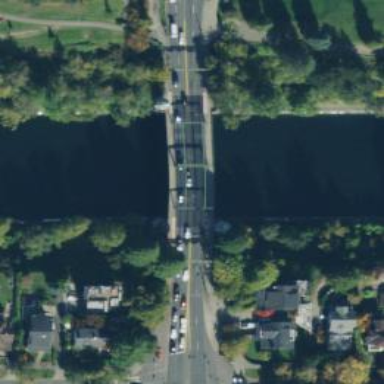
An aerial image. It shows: Footway bridge.